Question: For some reason the image I had on my site has stopped being full width.
From what I can see everything is set to a 100% width.
<URL>
Have I noob'd up somewhere?
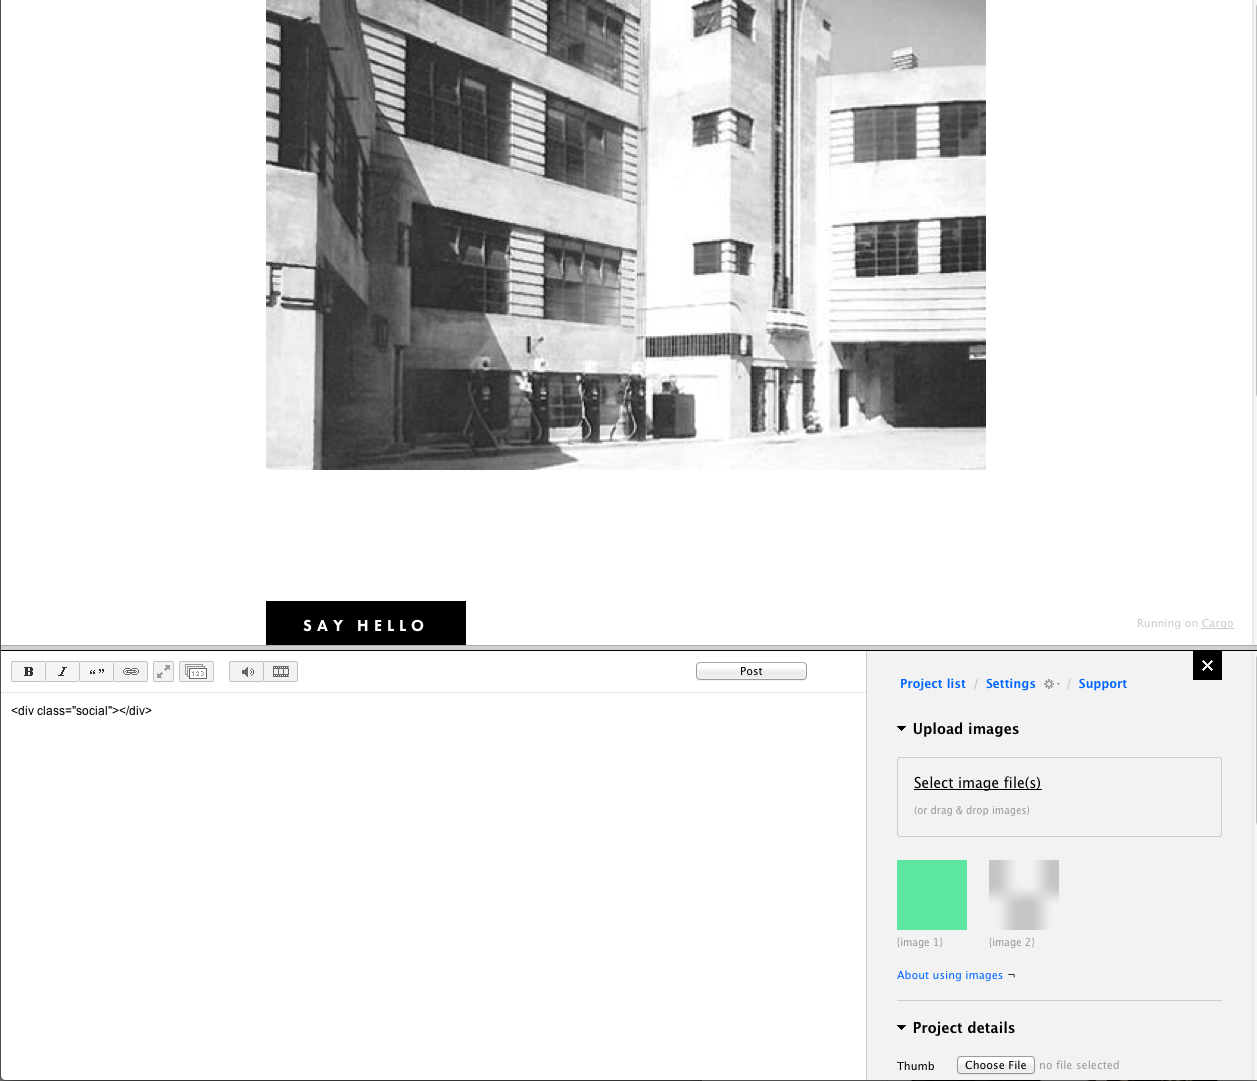
Answer: I think that you need to change a bit of your html code.
Try to avoid negative margins by doing this:
Set 'width: 100%;' to 'id="content_container"', 'id="maincontainer"' and 'class="entry"'. Set any width you want to 'class="project_content"' (recommended - less than 1000px). And then remove 'class="social"'(which contains background) from 'class="project_content"'. 'Set width: 100%' 'in class="social"'.
There is a lot of changes, so i can't describe it all. I've changed your js, and some of css and html. You will see. Here is your code, just copy from here and test it. Here is not nice preview, but copy code in your editor. It looks fine now. <URL>